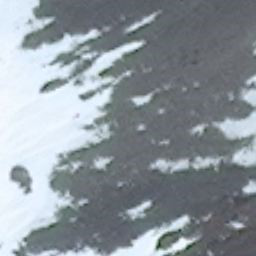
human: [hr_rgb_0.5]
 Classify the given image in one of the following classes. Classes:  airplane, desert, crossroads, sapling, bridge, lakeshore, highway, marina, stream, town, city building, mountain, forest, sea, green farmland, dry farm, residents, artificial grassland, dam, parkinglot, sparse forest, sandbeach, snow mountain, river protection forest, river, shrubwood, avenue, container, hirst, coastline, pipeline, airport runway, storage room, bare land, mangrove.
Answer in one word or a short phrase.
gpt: snow mountain